Question: I'm trying to load a CSV into a DataTable using this:
'''
class CSVReader
{
public System.Data.DataTable GetDataTable(string strFileName)
{
System.Data.OleDb.OleDbConnection conn = new System.Data.OleDb.OleDbConnection
(
"Provider=Microsoft.Jet.OleDb.4.0; Data Source = " + System.IO.Path.GetDirectoryName(strFileName) +
"; Extended Properties = "Text;HDR=YES;FMT=Delimited""
);
conn.Open();
string strQuery = "SELECT * FROM [" + System.IO.Path.GetFileName(strFileName) + "]";
System.Data.OleDb.OleDbDataAdapter adapter = new System.Data.OleDb.OleDbDataAdapter(strQuery, conn);
System.Data.DataSet ds = new System.Data.DataSet("CSV File");
adapter.Fill(ds);
return ds.Tables[0];
}
}
'''
It works fine one one CSV, but not another. Here is the snippet of the file that doesn't load properly:

It simply loads "T" as the first column name, and everything else is blank/null. I tried manually looking at the first line with
'''
Using (StreamReader x = new StreamReader(fileName) { string firstline x = x.ReadLine(); }
'''
and the equivalent File.ReadAllLines and referenced the array's "0" entry ( file[0] ).
Both simply return "T" as the "first line" and anything beyond that is blank. Any ideas why it only sees the first character in the CSV and nothing else?
EDIT: First line looks like this:
> TERM(s),OBJECTID,FILE,PATH,HIT COUNT
The second line looks like this:
> "(test)","172911","<PHONE>","Item001.E01/Partition 1/NONAME [NTFS]/[unallocated space]/<PHONE>/<PHONE>","4"
EDIT 2:
I switched over the the lib somebody linked (CVSReader) and it seems to have taken a lot of the pain out. I tried encoding the file in UTF-8 with Notepad++ and it gets farther along, until it gets to:
> LumenWorks.Framework.IO.Csv.MalformedCsvException was unhandled
Message=The CSV appears to be corrupt near record '1373' field '3 at position '2601'. Current raw data : '32/System.ServiceModel/06d6eab93282d2b136a377bd50b7c5a9/System.ServiceModel.ni.dll","11"
"(vc)","40656","Adobe AIR Application Installer.swf","Item001.E01/Partition 1/NONAME [NTFS]/[root]/Program Files/Common Files/Adobe AIR/Versions/1.0/Adobe AIR Application Installer.swf","11"
"(vc)","503322","","Item001.E01/Partition 1/NONAME [NTFS]/[root]/WINDOWS/Installer/520ae67.msp/","11"
I'm guessing that it is taking issue with the foreign characters in UTF-8 encoding. If I leave the file the way it was, original encoding, it processes poorly/incorrectly. I don't want to make the user have to open the file and save it as ASCII/UTF-16 since it is ~90mb. I've been trying to google around, but most people say .NET can handle any encoding.
It seems the file is outputted as UCS-2 LE (which I think is UTF-16, right?). I"m confused why CVSReader/StreamReader are taking issue.
When I pass a "characterset=Unicode" appended to the string on my OldeDB function it seems to work for USC-2LE/Unicode encoding. I would prefer to use the CSVReader custom lib, but it seems to use TextReader (which as far as I can tell can't handle Unicode).
<URL>
THe following code will not work. It doesn't throw an error, but it seems to stall out even on its own thread:
Bad Code for USC2/Unicode:
'''
using (CsvReader csv = new CsvReader(
new StreamReader(kwfile, Encoding.Unicode), true))
{
csv.MissingFieldAction = MissingFieldAction.ReplaceByEmpty;
keywordHits.Load(csv);
}
'''
Working, but not preferred solution:
'''
public System.Data.DataTable GetDataTable(string strFileName)
{
System.Data.OleDb.OleDbConnection conn = new System.Data.OleDb.OleDbConnection
(
"Provider=Microsoft.Jet.OleDb.4.0; Data Source = " + System.IO.Path.GetDirectoryName(strFileName) +
"; Extended Properties = "Text;characterset=Unicode;HDR=YES;FMT=Delimited""
);
conn.Open();
string strQuery = "SELECT * FROM [" + System.IO.Path.GetFileName(strFileName) + "]";
System.Data.OleDb.OleDbDataAdapter adapter = new System.Data.OleDb.OleDbDataAdapter(strQuery, conn);
System.Data.DataSet ds = new System.Data.DataSet("CSV File");
adapter.Fill(ds);
return ds.Tables[0];
}
'''
I've tried it with the optional third parameter in the CSVReader as well, and no difference. The program "works" by loading one CSV using the CSVReader class but has to use the OldeDB on the Unicode CSV. Obviously, using StreamReader with the Encoding.Unicode parameter works, but I'd have to re-invent the wheel in parsing out possibly malformed entries. Any thoughts? Or is this the best I can do without rewriting the CSVReader?
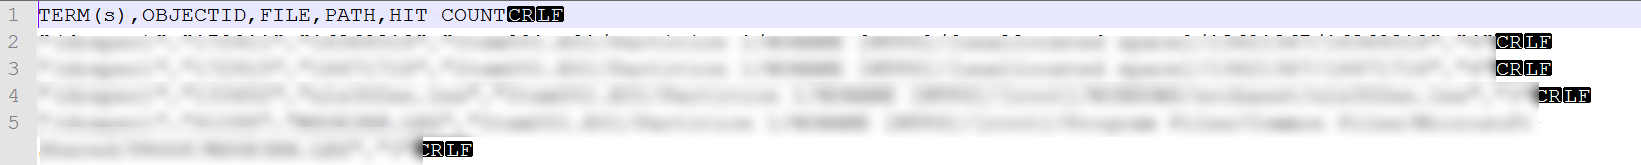
Answer: A far shot, but perhaps your file is encoded using UTF-16. The bytes in the file would like this:
'''
0x54 0x00 0x45 0x00 ...
'''
Reading these bytes using UTF-8 encoding (the default for 'StreamReader') will yield the following characters:
'''
T <NUL> E <NUL> ...
'''
Try to open your file using a binary editor. If the encoding is unexpected then open it in a text editor and save it using an encoding that will work for you (ASCII or UTF-8 are good candidates).